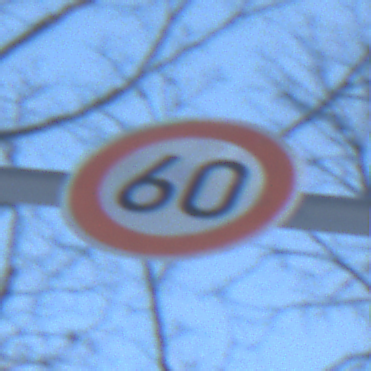
Verkehrszeichen: Geschwindigkeit60
Umgebung: Outdoor, Nature
Tageszeit: MorningAfternoon
Wetter: Clear
Licht: Natural
Jahreszeit: Winter
Kontrast: LowContrast